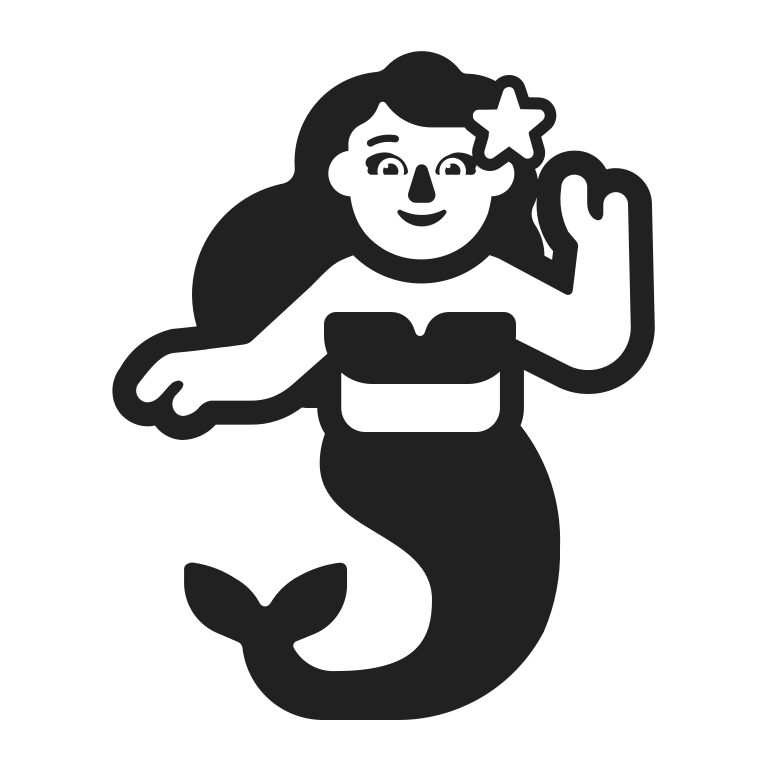
woman merpeople high contrast default